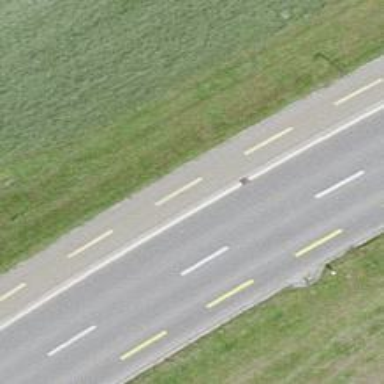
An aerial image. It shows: Primary highway with asphalt surface. There is separate sidewalk and cycle lane on the left side.